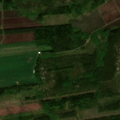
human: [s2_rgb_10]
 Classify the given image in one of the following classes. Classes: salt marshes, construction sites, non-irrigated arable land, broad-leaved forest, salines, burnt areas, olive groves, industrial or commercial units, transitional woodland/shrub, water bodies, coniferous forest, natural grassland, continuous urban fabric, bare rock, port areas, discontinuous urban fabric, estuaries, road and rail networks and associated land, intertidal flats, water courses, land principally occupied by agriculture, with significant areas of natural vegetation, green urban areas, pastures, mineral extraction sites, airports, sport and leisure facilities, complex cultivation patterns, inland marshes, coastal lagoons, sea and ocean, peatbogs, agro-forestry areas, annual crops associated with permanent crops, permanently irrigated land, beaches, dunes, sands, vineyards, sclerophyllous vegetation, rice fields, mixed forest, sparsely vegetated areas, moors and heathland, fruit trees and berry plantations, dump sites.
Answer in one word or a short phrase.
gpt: non-irrigated arable land, mixed forest, transitional woodland/shrub